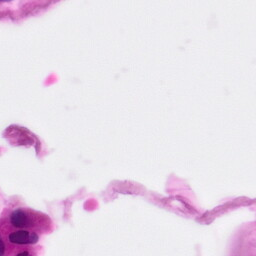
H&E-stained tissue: Pancreatic